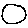
Label: circle